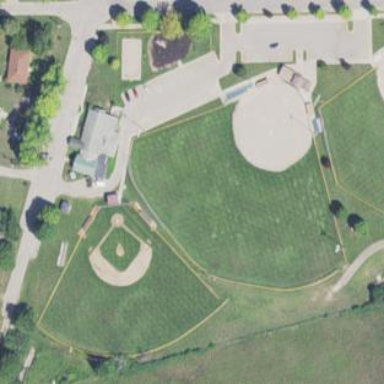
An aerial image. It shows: Baseball pitch for leisure land activities.